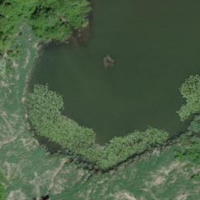
EUNIS habitat code: 53
Species observed at this site:
Tachybaptus ruficollis
Certhia brachydactyla
Corvus corone
Fulica atra
Anas crecca
Emberiza citrinella
Sylvia borin
Dendrocopos major
Turdus viscivorus
Aegithalos caudatus
Buteo buteo
Sylvia atricapilla
Phylloscopus collybita
Poecile palustris
Luscinia megarhynchos
Gallinula chloropus
Ardea purpurea
Ardea alba
Cuculus canorus
Erithacus rubecula
Pica pica
Phoenicurus ochruros
Sitta europaea
Falco tinnunculus
Picus viridis
Acrocephalus scirpaceus
Accipiter nisus
Riparia riparia
Acrocephalus arundinaceus
Cyanistes caeruleus
Anas platyrhynchos
Sturnus vulgaris
Troglodytes troglodytes
Chloris chloris
Streptopelia decaocto
Acrocephalus palustris
Aythya ferina
Aythya fuligula
Passer domesticus
Fringilla coelebs
Mareca penelope
Passer montanus
Columba palumbus
Turdus merula
Carduelis carduelis
Phalacrocorax carbo
Spatula clypeata
Parus major
Hirundo rustica
Mergus merganser
Milvus milvus
Turdus pilaris
Locustella luscinioides
Ciconia ciconia
Motacilla alba
Delichon urbicum